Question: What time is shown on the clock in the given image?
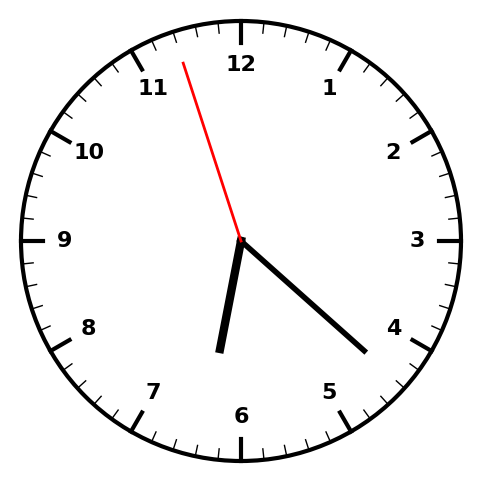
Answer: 06:21:57